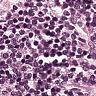
Metastatic tissue present: no